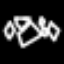
Label: diamond